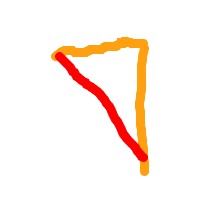
Shape: triangle